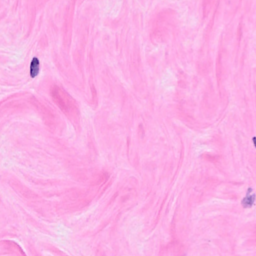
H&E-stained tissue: Breast